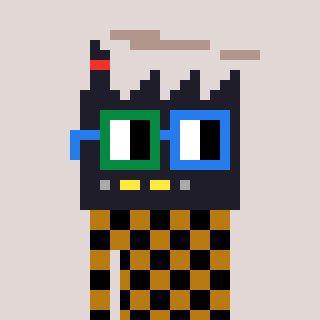
a pixel art character with square green and blue glasses, a factory-shaped head and a gold-colored body on a warm background